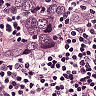
Metastatic tissue present: yes